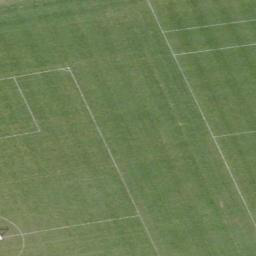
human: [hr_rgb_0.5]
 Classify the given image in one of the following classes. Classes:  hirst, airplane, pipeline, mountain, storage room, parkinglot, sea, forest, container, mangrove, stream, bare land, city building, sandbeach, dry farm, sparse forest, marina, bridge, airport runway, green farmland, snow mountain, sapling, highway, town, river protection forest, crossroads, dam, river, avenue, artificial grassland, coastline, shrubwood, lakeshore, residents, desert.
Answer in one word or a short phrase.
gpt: artificial grassland